Interaction volume radius: 5 \u00c5
Interaction volume height: 10 \u00c5
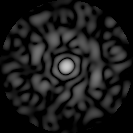
Disorder parameter: 0.804